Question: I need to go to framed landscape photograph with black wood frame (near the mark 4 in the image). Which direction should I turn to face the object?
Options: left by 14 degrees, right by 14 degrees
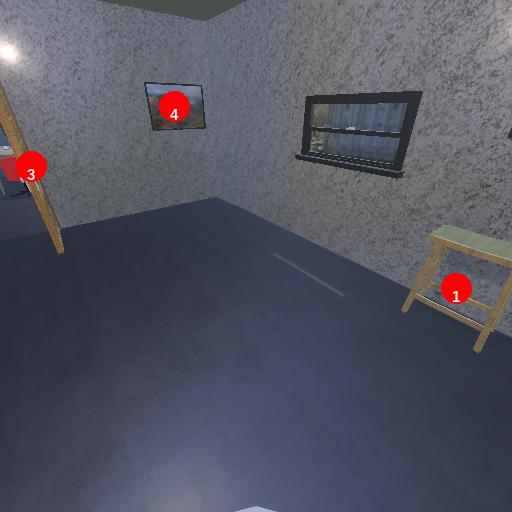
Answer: left by 14 degrees